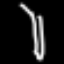
Label: fork